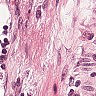
Metastatic tissue present: no